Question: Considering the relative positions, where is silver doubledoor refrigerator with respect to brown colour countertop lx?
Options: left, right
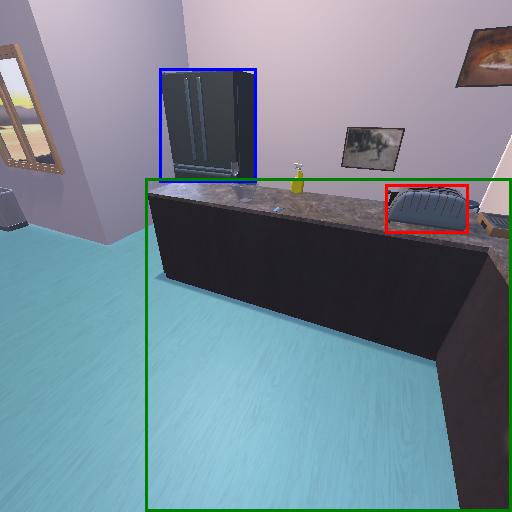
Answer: left